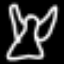
Label: angel